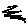
Label: zigzag